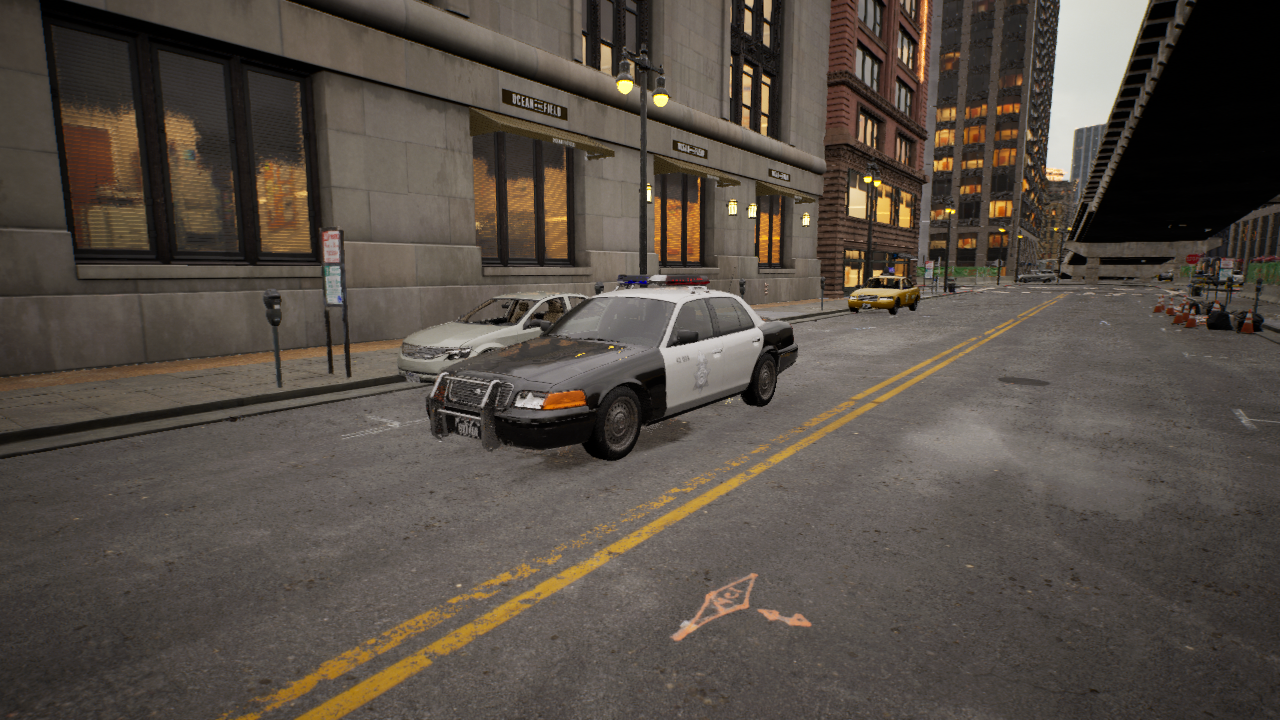
Venue: downtown
Lighting: golden hour
Vehicle rig: sedan